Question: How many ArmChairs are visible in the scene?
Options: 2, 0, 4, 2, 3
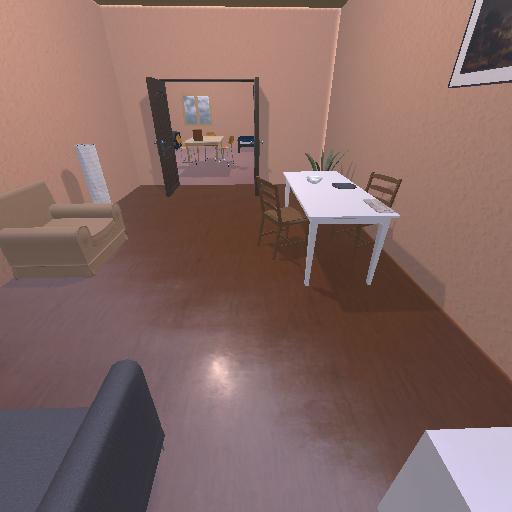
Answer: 2